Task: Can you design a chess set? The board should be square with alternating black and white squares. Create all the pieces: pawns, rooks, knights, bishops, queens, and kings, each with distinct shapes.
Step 1955:
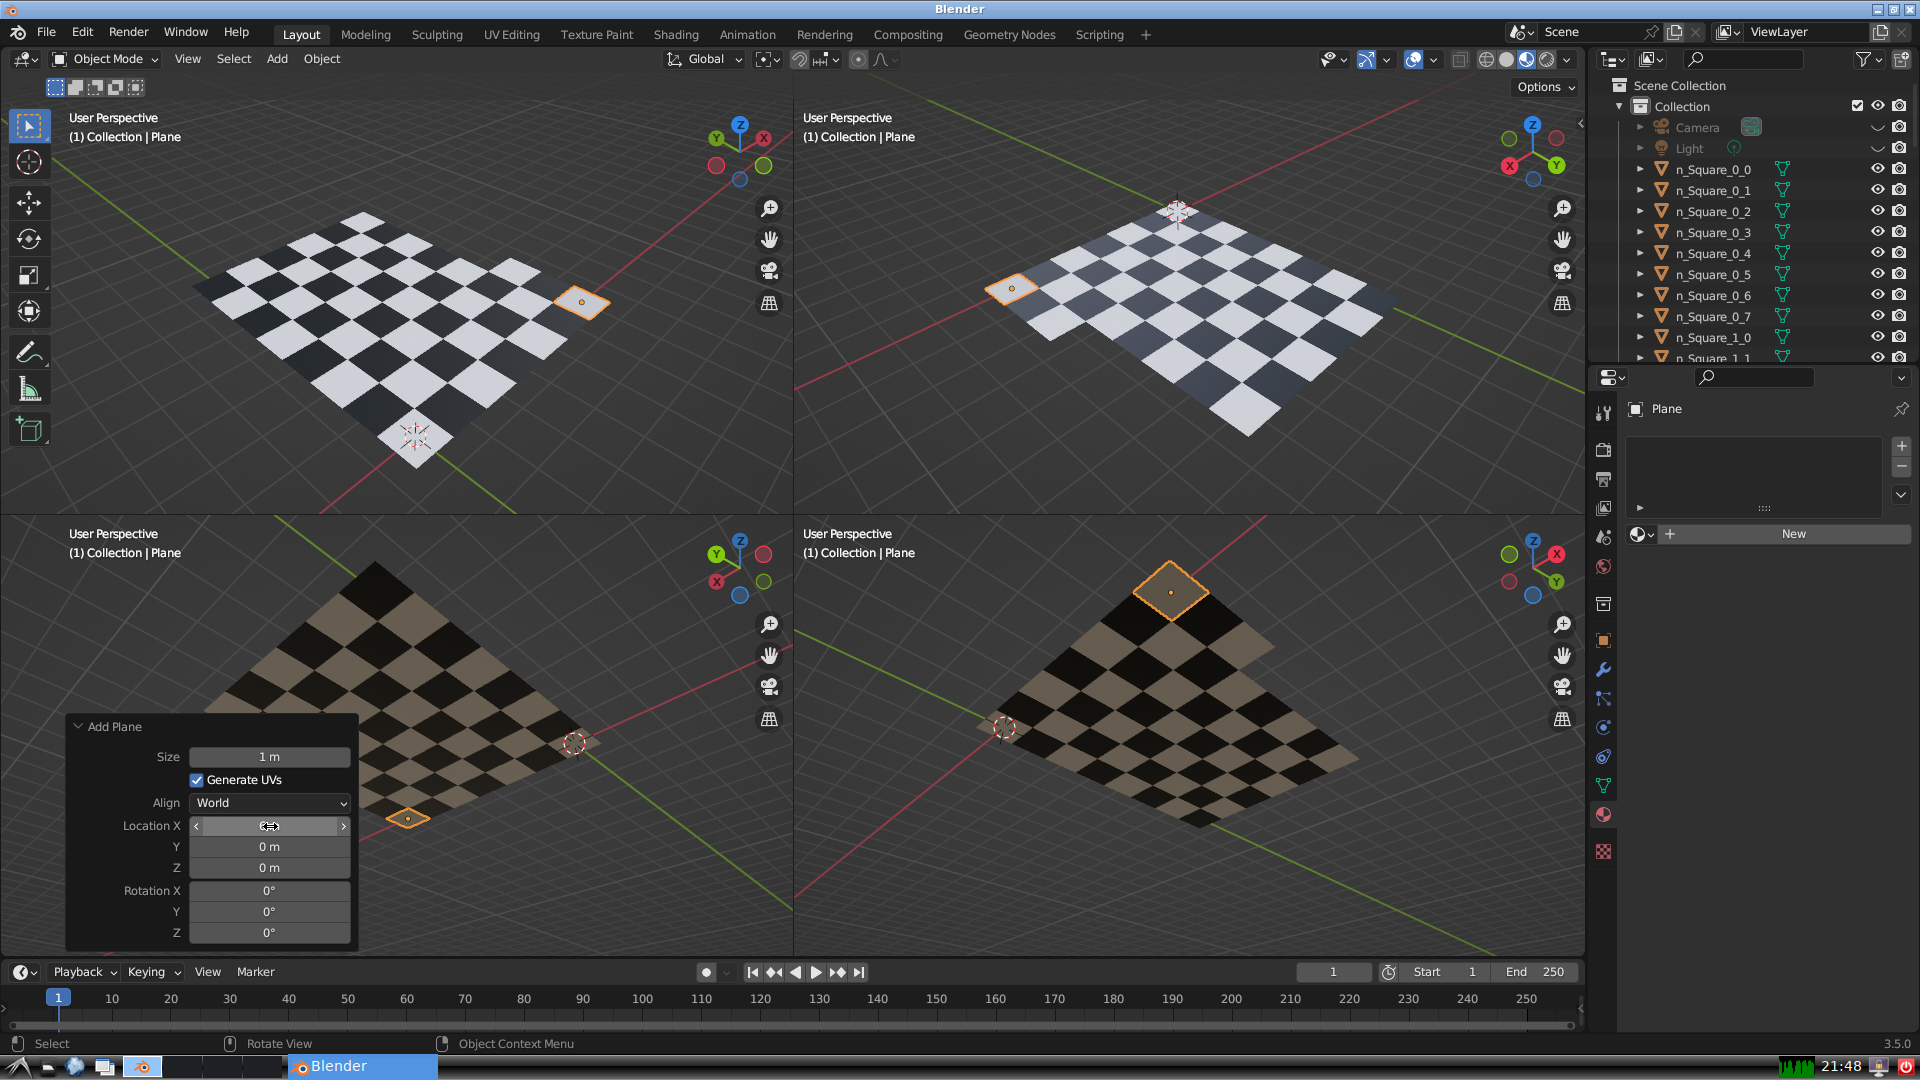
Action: {"mouse_move": [270, 846]}